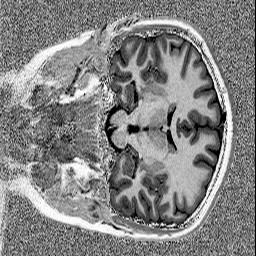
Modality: MP2RAGE
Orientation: coronal
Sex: female